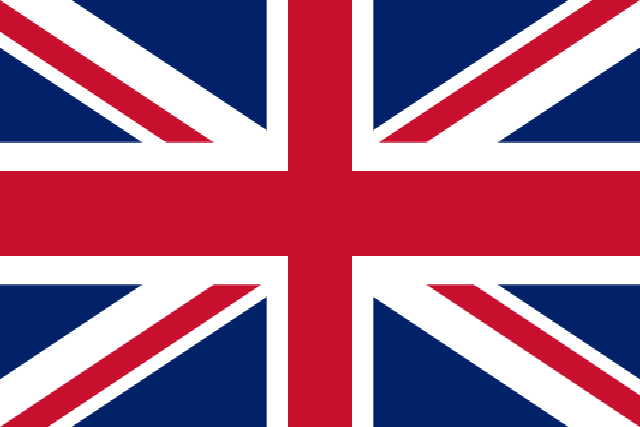
Country: United Kingdom
Country code: gb